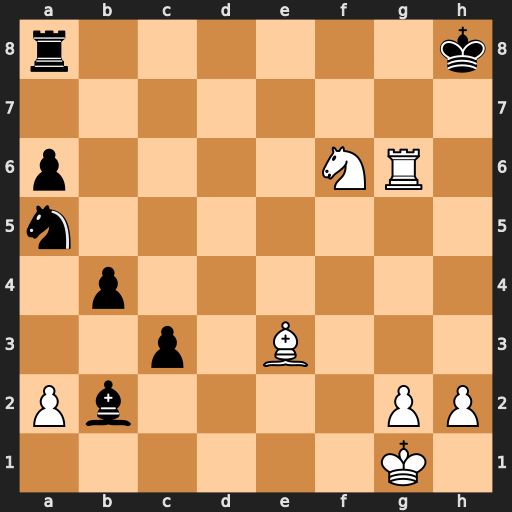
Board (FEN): r6k/8/p4NR1/n7/1p6/2p1B3/Pb4PP/6K1
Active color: w
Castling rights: -
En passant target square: -
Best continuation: Bh6 c2 Bg7#